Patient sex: F
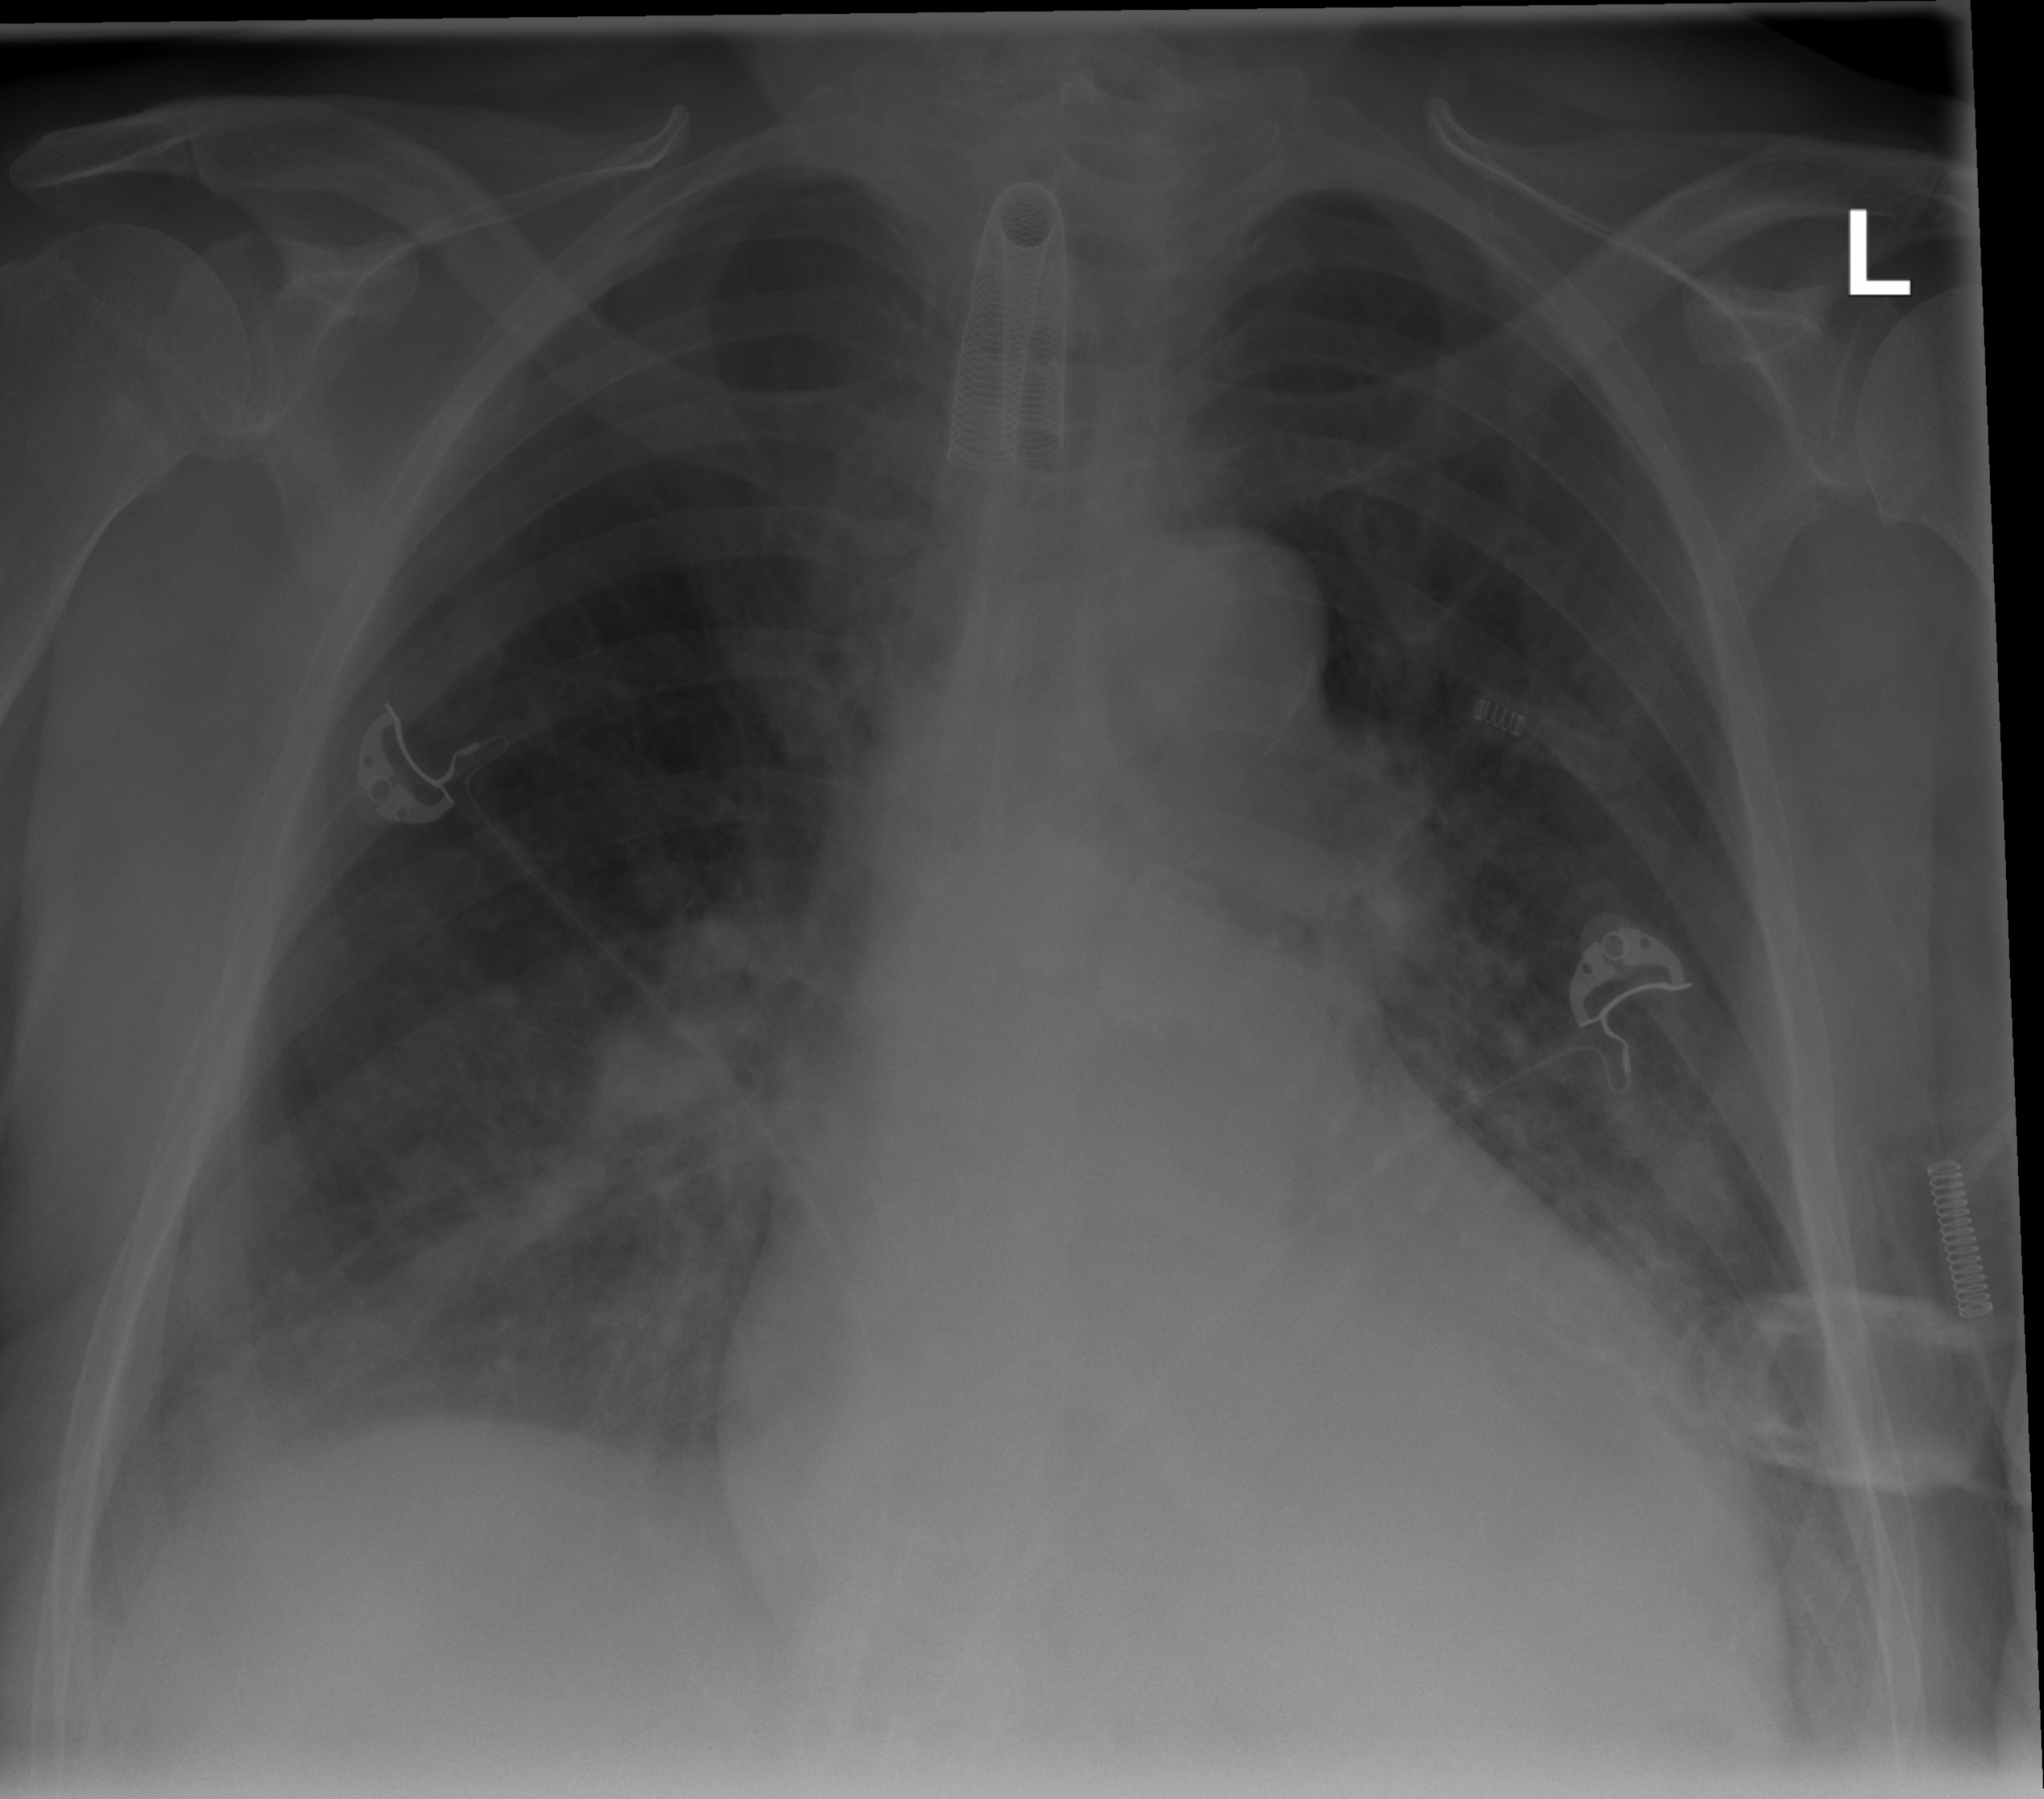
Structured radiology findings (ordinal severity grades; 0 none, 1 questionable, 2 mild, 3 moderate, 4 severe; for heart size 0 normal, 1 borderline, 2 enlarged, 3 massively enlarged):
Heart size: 2
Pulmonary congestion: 0
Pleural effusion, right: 2
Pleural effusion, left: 2
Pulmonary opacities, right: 3
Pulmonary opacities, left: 0
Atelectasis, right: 2
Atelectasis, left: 2